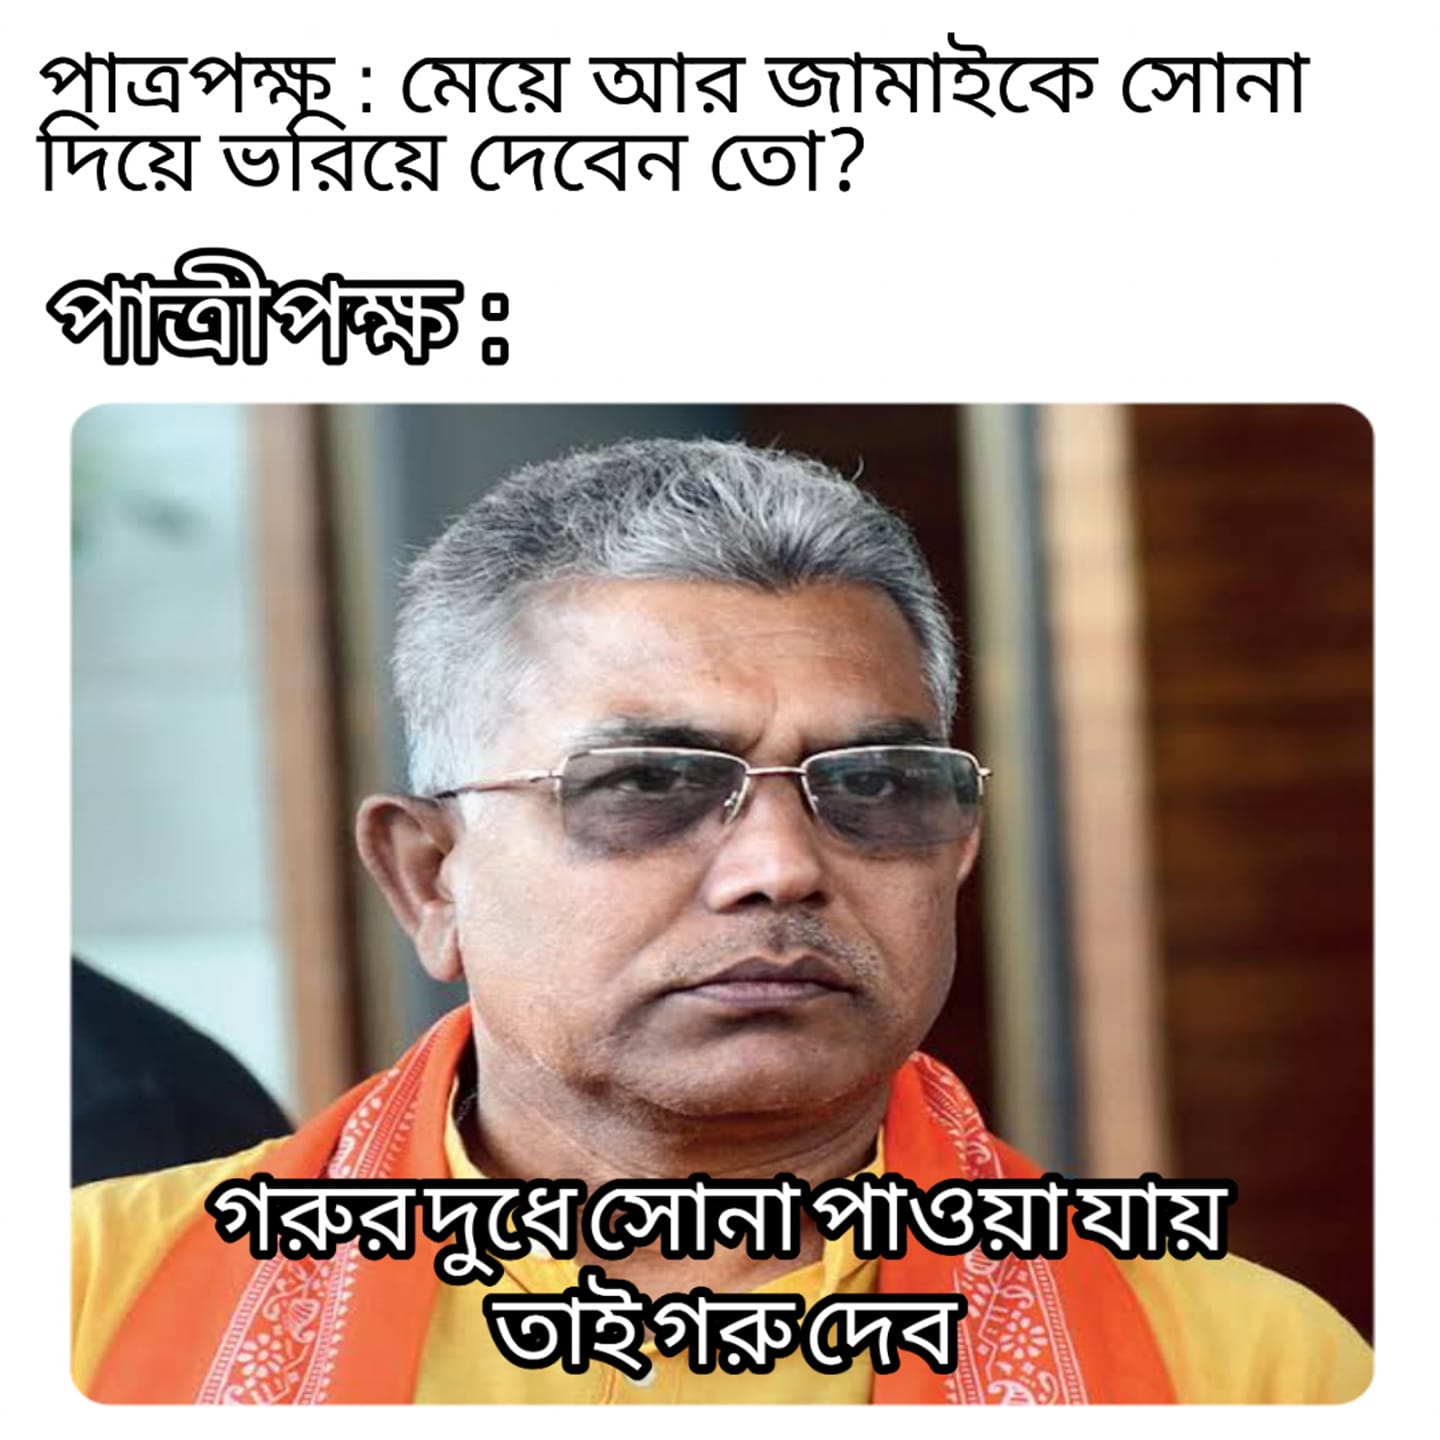
Caption: পাত্রপক্ষ :   মেয়ে আর জামাইকে সোনা দিয়ে ভরিয়ে দেবেন তো ?     পাত্রীপক্ষ :  গরুর দুধে সোনা পাওয়া যায় তাই গরু দেব
Label: non-hate